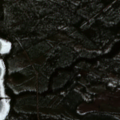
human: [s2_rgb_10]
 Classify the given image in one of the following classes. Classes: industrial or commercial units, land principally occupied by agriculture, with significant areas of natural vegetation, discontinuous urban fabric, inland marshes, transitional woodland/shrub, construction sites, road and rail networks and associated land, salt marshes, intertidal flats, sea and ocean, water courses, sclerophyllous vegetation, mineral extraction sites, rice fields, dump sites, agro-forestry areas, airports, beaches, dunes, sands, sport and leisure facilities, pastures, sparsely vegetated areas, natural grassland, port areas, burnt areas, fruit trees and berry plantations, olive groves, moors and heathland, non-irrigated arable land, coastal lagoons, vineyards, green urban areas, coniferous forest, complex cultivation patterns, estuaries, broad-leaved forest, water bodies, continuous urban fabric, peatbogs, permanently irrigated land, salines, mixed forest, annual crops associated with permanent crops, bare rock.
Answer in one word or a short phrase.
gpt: coniferous forest, mixed forest, transitional woodland/shrub, water bodies